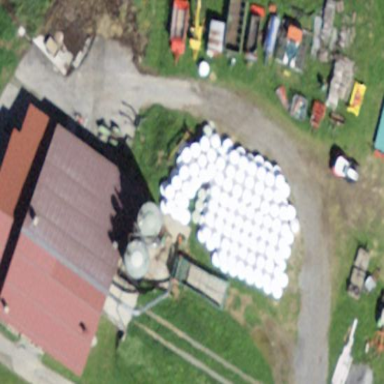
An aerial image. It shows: Farmyard area.